Question: I am creating a PacMan clone just for fun and I am using the pixel perfect collision algorithm to detect when PacMan collides with the maze and the dots (which has not been implemented in the game yet). I know I am using the algorithm correctly but the PacMan is collided with the maze when both the maze and PacMan and are not near each other. I picture for proof showing the debugging screen and the game. Here is the image and code below:

Main Code:
'''
using System;
using System.Collections.Generic;
using System.Linq;
using Microsoft.Xna.Framework;
using Microsoft.Xna.Framework.Audio;
using Microsoft.Xna.Framework.Content;
using Microsoft.Xna.Framework.GamerServices;
using Microsoft.Xna.Framework.Graphics;
using Microsoft.Xna.Framework.Input;
using Microsoft.Xna.Framework.Media;
namespace PacMan_Bytes
{
/// <summary>
/// This is the main type for your game
/// </summary>
public class Game1 : Microsoft.Xna.Framework.Game
{
enum Direction
{
Left,
Right,
Up,
Down
};
GraphicsDeviceManager graphics;
SpriteBatch spriteBatch;
Texture2D maze;
Texture2D pacman;
Color[] mazeclr = new Color[484 * 483];
Color[] pacmanclr = new Color[20 * 27];
Rectangle dest;
Rectangle src;
int frame = 2;
float rotation = 0.0f;
Direction dir;
public Game1()
{
graphics = new GraphicsDeviceManager(this);
Content.RootDirectory = "Content";
graphics.PreferredBackBufferWidth = 484;
graphics.PreferredBackBufferHeight = 483;
dest = new Rectangle(50, 455, 20, 27);
src = new Rectangle(frame, 0, 20, 27);
}
/// <summary>
/// Allows the game to perform any initialization it needs to before starting to run.
/// This is where it can query for any required services and load any non-graphic
/// related content. Calling base.Initialize will enumerate through any components
/// and initialize them as well.
/// </summary>
protected override void Initialize()
{
// TODO: Add your initialization logic here
base.Initialize();
}
/// <summary>
/// LoadContent will be called once per game and is the place to load
/// all of your content.
/// </summary>
protected override void LoadContent()
{
// Create a new SpriteBatch, which can be used to draw textures.
spriteBatch = new SpriteBatch(GraphicsDevice);
maze = Content.Load<Texture2D>("maze");
pacman = Content.Load<Texture2D>("pacman");
maze.GetData<Color>(mazeclr);
// Get the colors that comprises the image for pixel perfect collision.
pacman.GetData<Color>(0, src, pacmanclr, 0, 20 * 27);
}
/// <summary>
/// UnloadContent will be called once per game and is the place to unload
/// all content.
/// </summary>
protected override void UnloadContent()
{
// TODO: Unload any non ContentManager content here
}
/// <summary>
/// Allows the game to run logic such as updating the world,
/// checking for collisions, gathering input, and playing audio.
/// </summary>
/// <param name="gameTime">Provides a snapshot of timing values.</param>
protected override void Update(GameTime gameTime)
{
// Allows the game to exit
if (GamePad.GetState(PlayerIndex.One).Buttons.Back == ButtonState.Pressed)
this.Exit();
this.TargetElapsedTime = TimeSpan.FromSeconds(1.0f / 13.0f);
// Each frame check if the PacMan has collided with the maze.
bool collision = PacmanAnimator.CollidedWithMaze(dest, pacmanclr, maze.Bounds, mazeclr);
// If PacMan doesn't collide with the maze allow the PacMan to move.
if (collision == false)
{
if (Keyboard.GetState().IsKeyDown(Keys.Left))
{
PacmanAnimator.AnimateAndMoveLeft(ref rotation, ref frame, ref src, ref dest);
dir = Direction.Left;
}
else if (Keyboard.GetState().IsKeyDown(Keys.Right))
{
PacmanAnimator.AnimateAndMoveRight(ref rotation, ref frame, ref src, ref dest);
dir = Direction.Right;
}
else if (Keyboard.GetState().IsKeyDown(Keys.Up))
{
PacmanAnimator.AnimateAndMoveUp(ref rotation, ref frame, ref src, ref dest);
dir = Direction.Up;
}
else if (Keyboard.GetState().IsKeyDown(Keys.Down))
{
PacmanAnimator.AnimateAndMoveDown(ref rotation, ref frame, ref src, ref dest);
dir = Direction.Down;
}
}
// If collision is true move the PacMan away from the maze's border.
else if (collision == true)
{
if (dir == Direction.Down)
{
dest.Y -= 1;
}
else if (dir == Direction.Up)
{
dest.Y += 1;
}
else if (dir == Direction.Left)
{
dest.X += 1;
}
else if (dir == Direction.Right)
{
dest.X -= 1;
}
}
if (dest.X < 0)
{
dest.X = graphics.PreferredBackBufferWidth - 20;
}
base.Update(gameTime);
}
/// <summary>
/// This is called when the game should draw itself.
/// </summary>
/// <param name="gameTime">Provides a snapshot of timing values.</param>
protected override void Draw(GameTime gameTime)
{
GraphicsDevice.Clear(Color.Transparent);
spriteBatch.Begin();
spriteBatch.Draw(maze, Vector2.Zero, Color.White);
spriteBatch.Draw(pacman, dest, src, Color.White, rotation, new Vector2(20 / 2, 24 / 2), SpriteEffects.None, 1);
spriteBatch.End();
base.Draw(gameTime);
}
}
}
'''
PacmanAnimator Class:
'''
using System;
using System.Collections.Generic;
using System.Linq;
using Microsoft.Xna.Framework;
using Microsoft.Xna.Framework.Audio;
using Microsoft.Xna.Framework.Content;
using Microsoft.Xna.Framework.GamerServices;
using Microsoft.Xna.Framework.Graphics;
using Microsoft.Xna.Framework.Input;
using Microsoft.Xna.Framework.Media;
namespace PacMan_Bytes
{
static class PacmanAnimator
{
// Animates and moves the PacMan to the left.
public static void AnimateAndMoveLeft(ref float rotation, ref int frame, ref Rectangle src, ref Rectangle dest)
{
switch (frame)
{
case 2:
{
frame = 40;
break;
}
case 40:
{
frame = 2;
break;
}
}
src.X = frame;
dest.X -= 7;
rotation = MathHelper.ToRadians(180.0f);
}
// Animates and moves the sprite to the right.
public static void AnimateAndMoveRight(ref float rotation, ref int frame, ref Rectangle src, ref Rectangle dest)
{
switch (frame)
{
case 2:
{
frame = 40;
break;
}
case 40:
{
frame = 2;
break;
}
}
src.X = frame;
dest.X += 7;
rotation = 0.0f;
}
// Moves and animates the sprite upward.
public static void AnimateAndMoveUp(ref float rotation, ref int frame, ref Rectangle src, ref Rectangle dest)
{
switch (frame)
{
case 2:
{
frame = 40;
break;
}
case 40:
{
frame = 2;
break;
}
}
src.X = frame;
dest.Y -= 7;
rotation = MathHelper.ToRadians(270.0f);
}
// Moves the sprite downward and animates it.
public static void AnimateAndMoveDown(ref float rotation, ref int frame, ref Rectangle src, ref Rectangle dest)
{
switch (frame)
{
case 2:
{
frame = 40;
break;
}
case 40:
{
frame = 2;
break;
}
}
src.X = frame;
dest.Y += 7;
rotation = MathHelper.ToRadians(90.0f);
}
// Subroutine that deals with collision.
public static bool CollidedWithMaze(Rectangle rectangleA, Color[] dataA, Rectangle rectangleB, Color[] dataB)
{
// Find the bounds of the rectangle intersection
int top = Math.Max(rectangleA.Top, rectangleB.Top);
int bottom = Math.Min(rectangleA.Bottom, rectangleB.Bottom);
int left = Math.Max(rectangleA.Left, rectangleB.Left);
int right = Math.Min(rectangleA.Right, rectangleB.Right);
// Check every point within the intersection bounds
for (int y = top; y < bottom; y++)
{
for (int x = left; x < right; x++)
{
// Get the color of both pixels at this point
Color colorA = dataA[(x - rectangleA.Left) +
(y - rectangleA.Top) * rectangleA.Width];
Color colorB = dataB[(x - rectangleB.Left) +
(y - rectangleB.Top) * rectangleB.Width];
// If both pixels are not completely transparent,
if (colorA.A != 0 && colorB.A != 0)
{
// then an intersection has been found
return true;
}
}
}
// No intersection found
return false;
}
}
}
'''
PS. The PacMan sprite has a transparent background and the black areas you see on the maze are transparent. So I know that is not the problem. By the way sorry for such a long post.
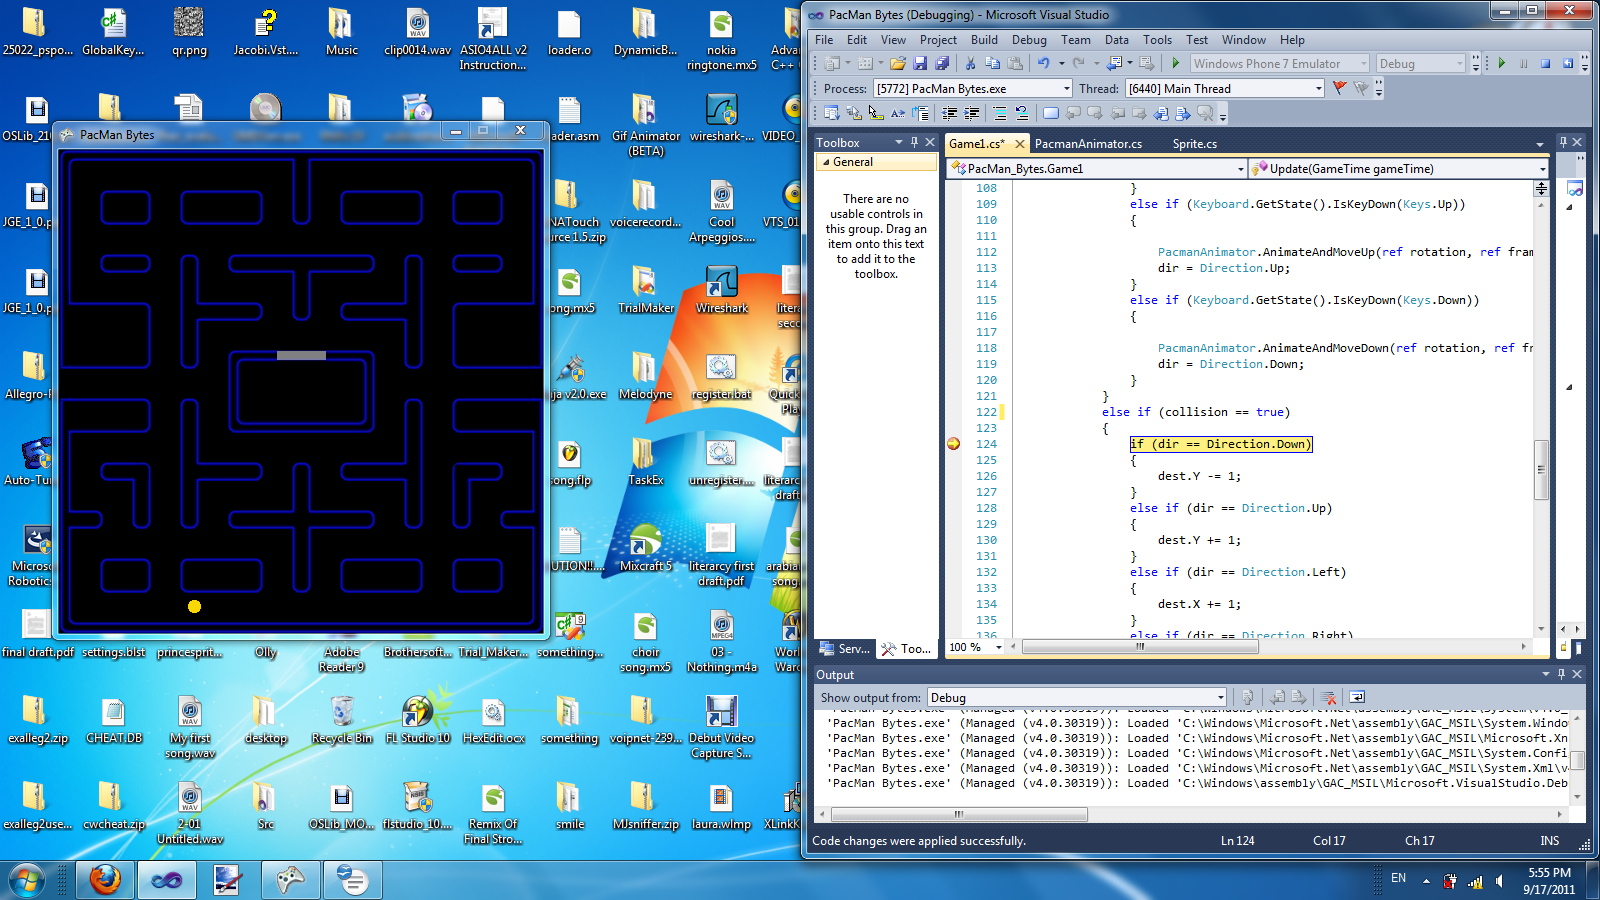
Answer: After doing some research I found out it is better to do tile base collision rather than pixel perfect collision.